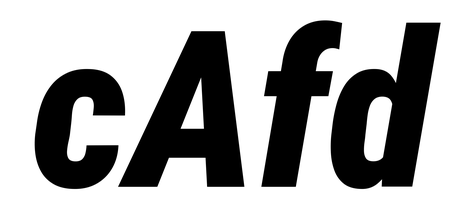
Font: Roboto-Italic_Condensed_Black_Italic